Interaction volume radius: 5 \u00c5
Interaction volume height: 25 \u00c5
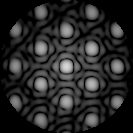
Disorder parameter: 0.1138